Interaction volume radius: 5 \u00c5
Interaction volume height: 10 \u00c5
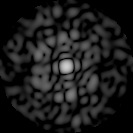
Disorder parameter: 0.8148